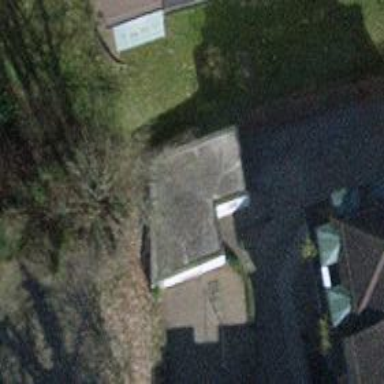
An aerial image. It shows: Garage.